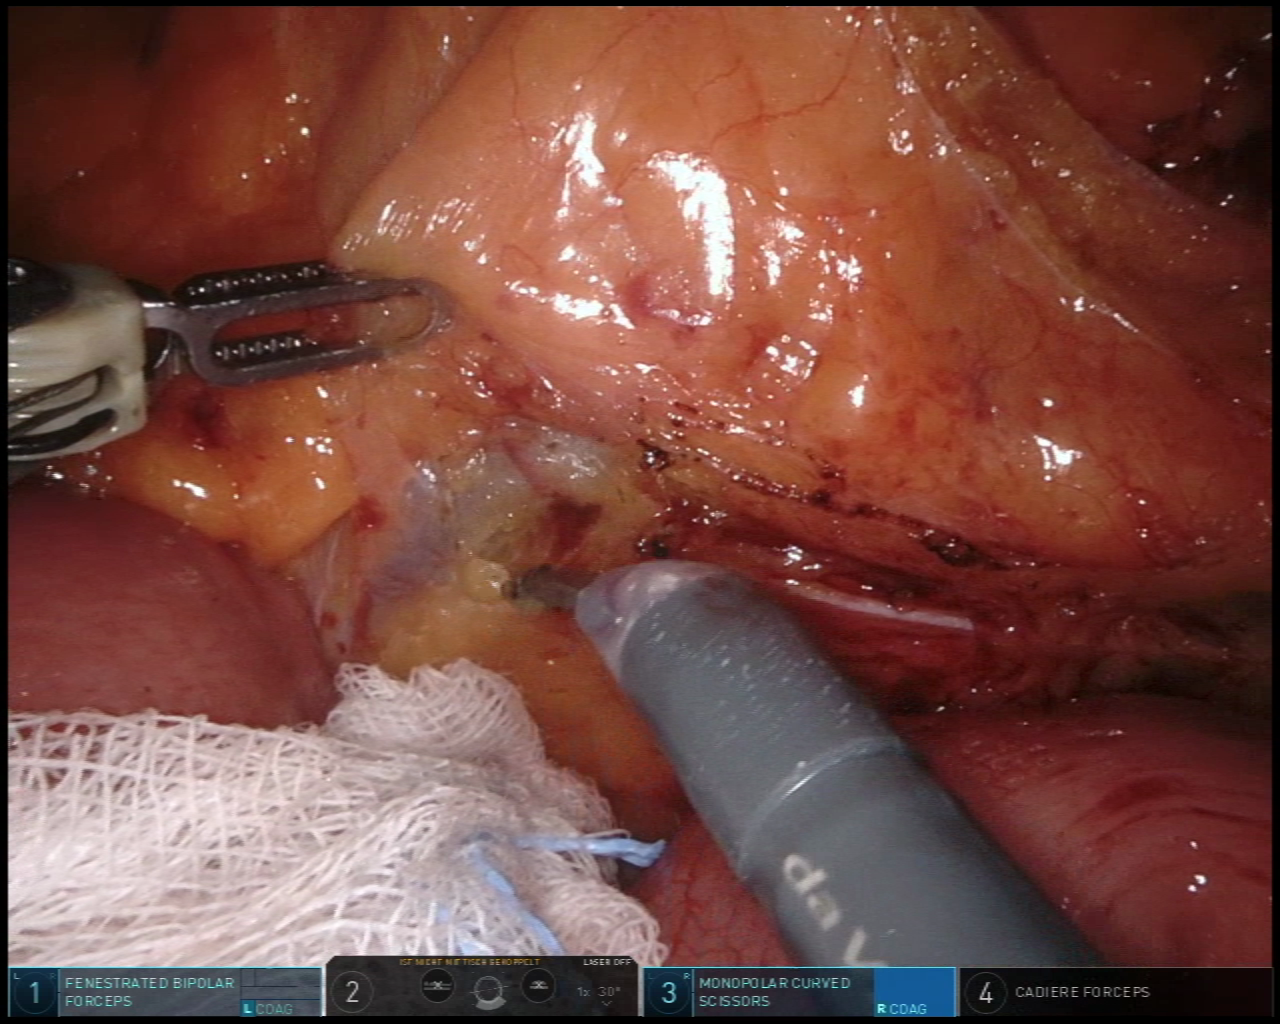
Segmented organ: intestinal_veins
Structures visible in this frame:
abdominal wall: no
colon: no
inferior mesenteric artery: no
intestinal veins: yes
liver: no
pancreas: no
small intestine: yes
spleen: no
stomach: no
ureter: no
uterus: no
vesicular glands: no